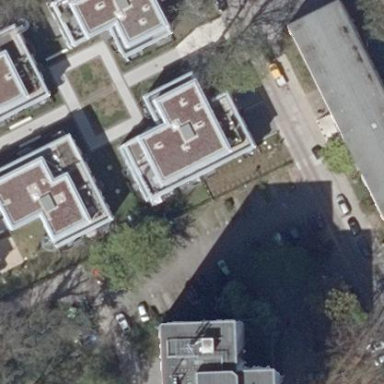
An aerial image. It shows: Flat-roofed apartment building.